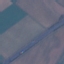
Land use / land cover class: Highway